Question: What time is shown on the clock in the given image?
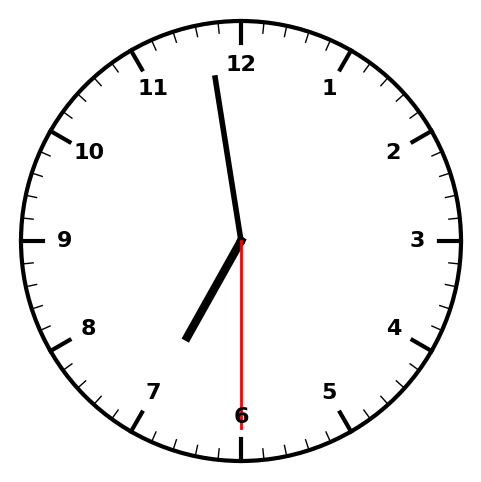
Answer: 06:58:30